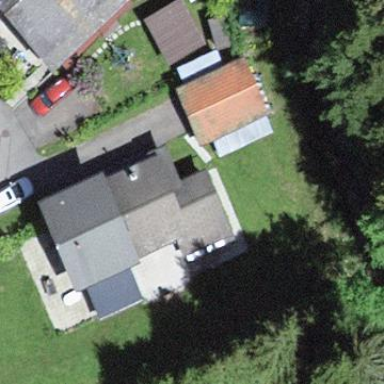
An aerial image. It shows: Simple and straightforward house.